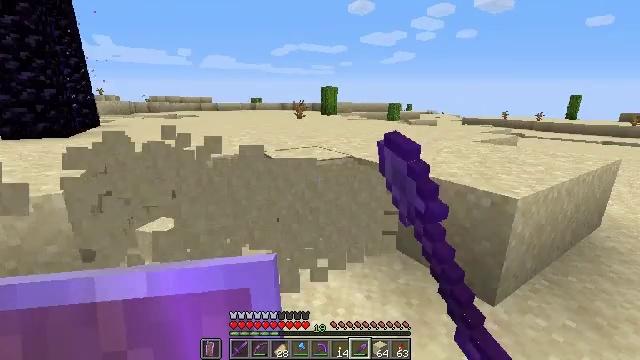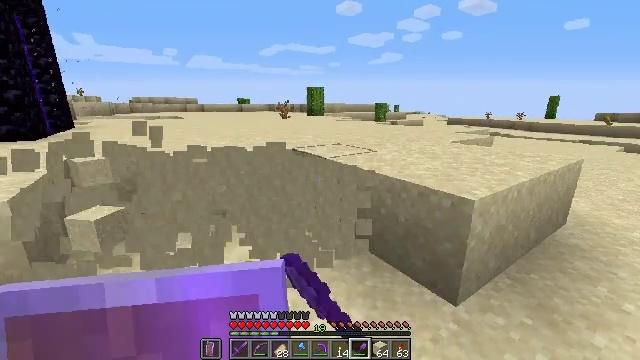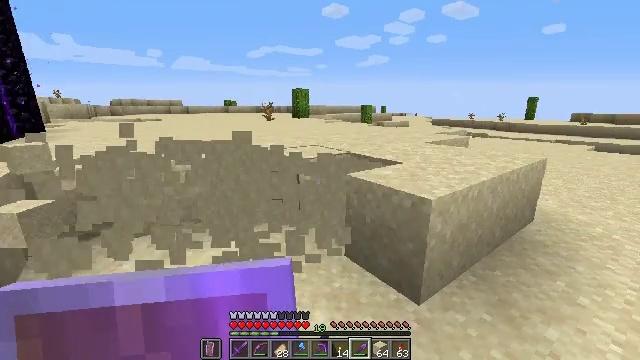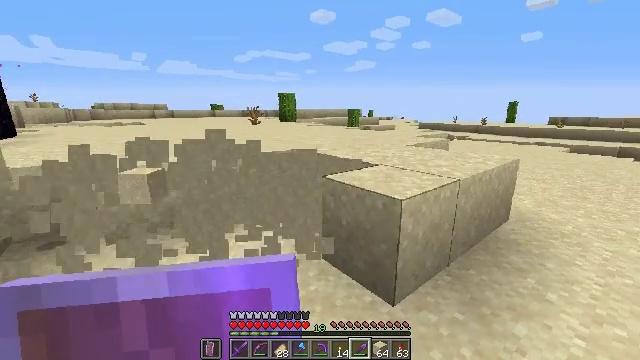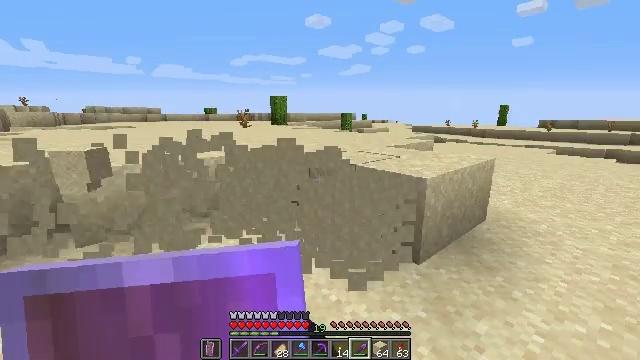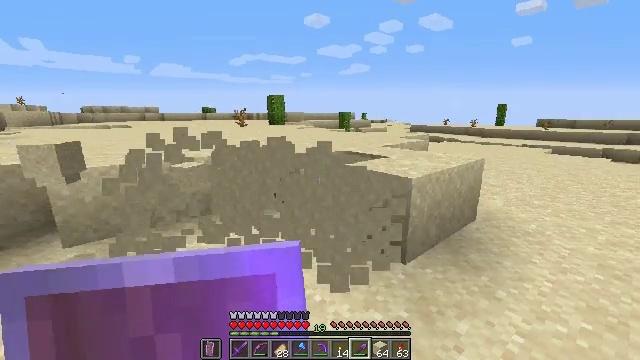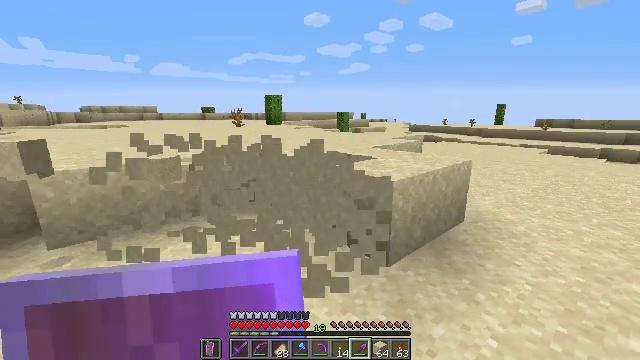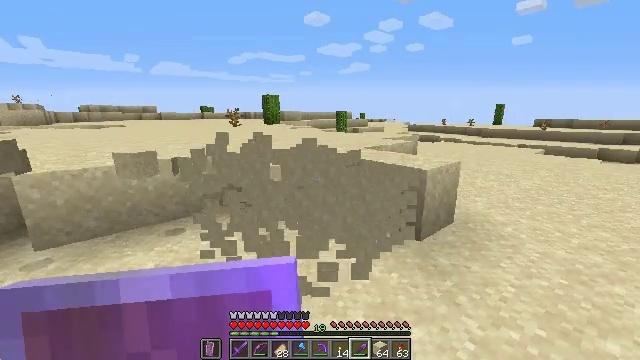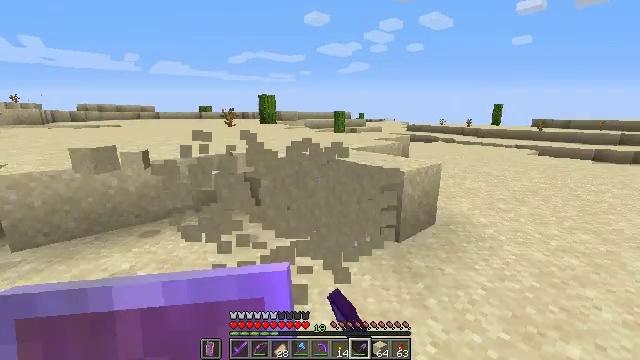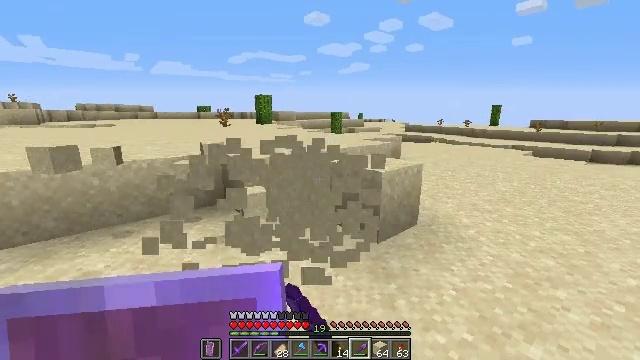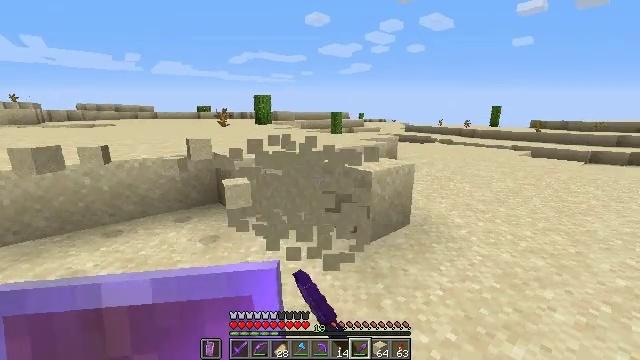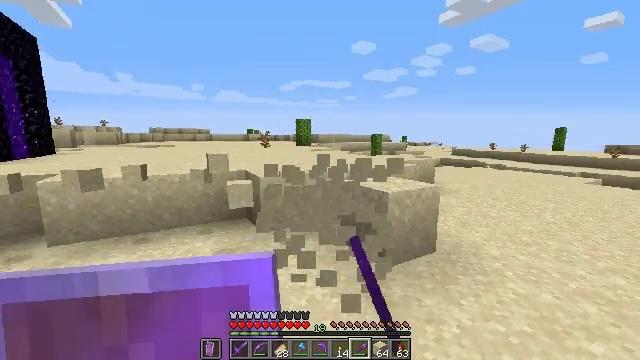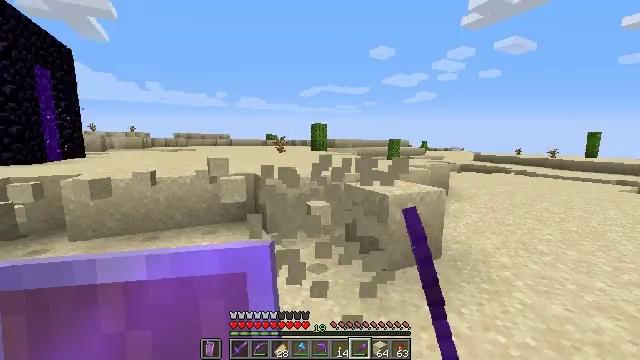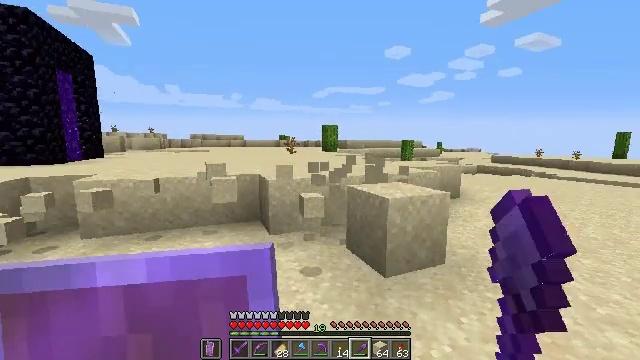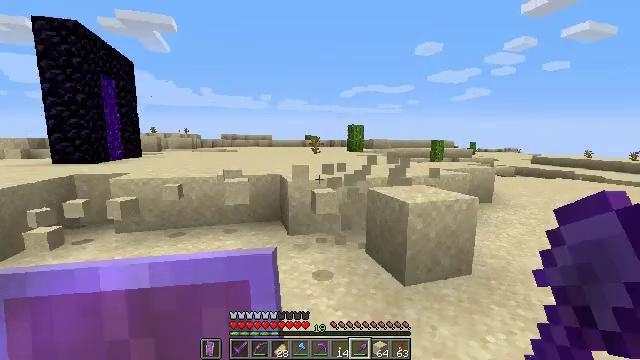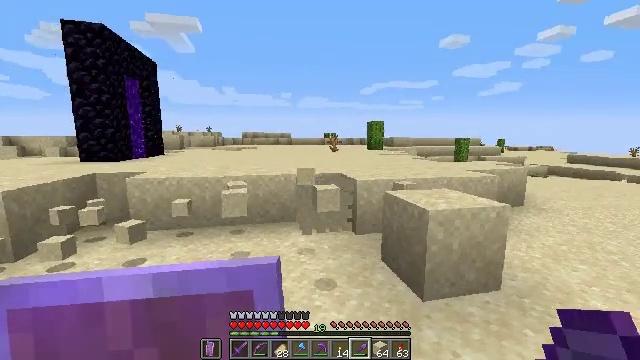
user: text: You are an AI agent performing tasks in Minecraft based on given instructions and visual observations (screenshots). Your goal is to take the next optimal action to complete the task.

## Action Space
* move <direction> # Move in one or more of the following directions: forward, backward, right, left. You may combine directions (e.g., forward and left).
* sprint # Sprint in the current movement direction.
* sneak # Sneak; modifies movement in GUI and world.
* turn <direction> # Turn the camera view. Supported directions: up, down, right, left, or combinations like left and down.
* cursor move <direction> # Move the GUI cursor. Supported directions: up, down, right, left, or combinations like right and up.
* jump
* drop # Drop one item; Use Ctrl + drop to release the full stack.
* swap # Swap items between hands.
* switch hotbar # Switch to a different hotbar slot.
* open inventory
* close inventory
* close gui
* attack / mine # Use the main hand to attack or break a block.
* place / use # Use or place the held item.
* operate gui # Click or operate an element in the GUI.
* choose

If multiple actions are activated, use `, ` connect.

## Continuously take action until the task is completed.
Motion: motion action
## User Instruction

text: Collect sand to make glass.
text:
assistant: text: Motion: move right, turn right, attack / mine
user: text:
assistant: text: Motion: move right, turn right, attack / mine
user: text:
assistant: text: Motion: move right, turn right, attack / mine
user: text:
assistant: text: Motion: move right, attack / mine
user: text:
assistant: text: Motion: move right, attack / mine
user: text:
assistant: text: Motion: move right, attack / mine
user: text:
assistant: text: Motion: move right, attack / mine
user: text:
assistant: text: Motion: move right, attack / mine
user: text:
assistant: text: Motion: move right, attack / mine
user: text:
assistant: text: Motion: move right, attack / mine
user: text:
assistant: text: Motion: move right, turn left and up, attack / mine
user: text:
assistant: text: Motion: move right, turn left and up, attack / mine
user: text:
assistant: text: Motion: move forward and move right, turn left, attack / mine
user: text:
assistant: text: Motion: move forward, turn left, attack / mine
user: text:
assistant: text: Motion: move forward, turn left, attack / mine
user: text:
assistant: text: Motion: move forward, turn left, attack / mine
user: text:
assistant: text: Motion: move forward and move left, turn left, attack / mine
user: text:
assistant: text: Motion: move forward and move left, turn left, attack / mine
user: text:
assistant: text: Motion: move forward and move left, turn left, attack / mine
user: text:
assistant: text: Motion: move forward and move left, turn left, attack / mine
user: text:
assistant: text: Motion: move forward and move left, turn left, attack / mine
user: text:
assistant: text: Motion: move forward and move left, turn left, attack / mine
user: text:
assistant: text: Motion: move forward and move left, attack / mine
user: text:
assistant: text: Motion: move forward and move left, turn left, attack / mine
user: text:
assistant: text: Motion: move forward and move left, turn left, attack / mine
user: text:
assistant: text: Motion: move forward and move left, attack / mine
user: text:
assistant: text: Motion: move forward and move right, attack / mine
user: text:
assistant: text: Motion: move right, turn right and down, attack / mine
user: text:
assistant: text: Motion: move right, turn right, attack / mine
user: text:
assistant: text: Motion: move right, turn right, attack / mine